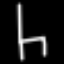
Label: chair